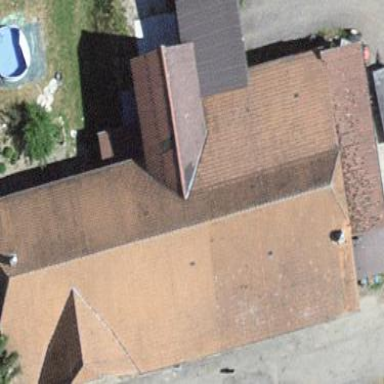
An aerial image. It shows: Farm building.